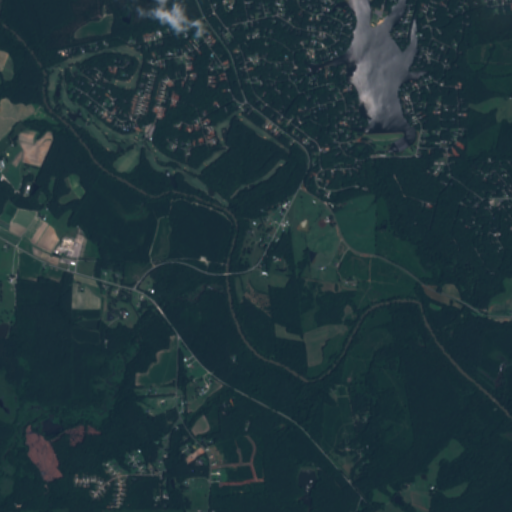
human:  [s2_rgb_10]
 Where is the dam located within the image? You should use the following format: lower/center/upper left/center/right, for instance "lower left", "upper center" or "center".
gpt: The dam is located in the upper right of the image.
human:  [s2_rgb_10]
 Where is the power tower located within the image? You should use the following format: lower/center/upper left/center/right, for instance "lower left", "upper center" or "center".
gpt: There is no power tower in the image.